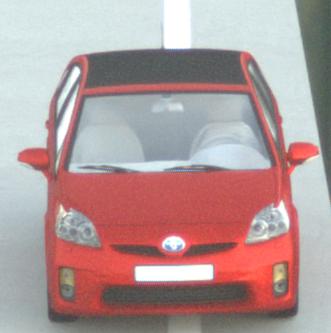
Make: Toyota
Model: Prius 1.5 Hybrid
Detailed model: Prius (HW2)
Model produced from: 2006/03
Model produced until: 2009/06
Doors: 5
Color: red
Road condition: dry road
Daytime: sunrise or sunset
Contrast: low contrast